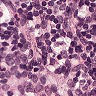
Metastatic tissue present: no